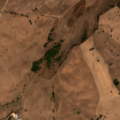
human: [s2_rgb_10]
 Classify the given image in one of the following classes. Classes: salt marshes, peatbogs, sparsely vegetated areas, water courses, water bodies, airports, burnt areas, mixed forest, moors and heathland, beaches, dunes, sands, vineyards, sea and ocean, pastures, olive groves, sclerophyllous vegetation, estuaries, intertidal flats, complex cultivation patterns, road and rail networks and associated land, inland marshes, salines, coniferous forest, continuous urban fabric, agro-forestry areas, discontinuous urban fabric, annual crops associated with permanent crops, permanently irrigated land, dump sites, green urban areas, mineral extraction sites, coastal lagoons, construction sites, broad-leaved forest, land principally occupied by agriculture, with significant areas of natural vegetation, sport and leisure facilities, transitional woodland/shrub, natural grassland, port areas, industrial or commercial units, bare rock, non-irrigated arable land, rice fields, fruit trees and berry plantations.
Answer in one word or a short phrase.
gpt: pastures, water bodies